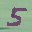
Label: 5